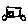
Label: car